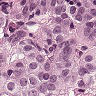
Metastatic tissue present: yes